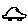
Label: car